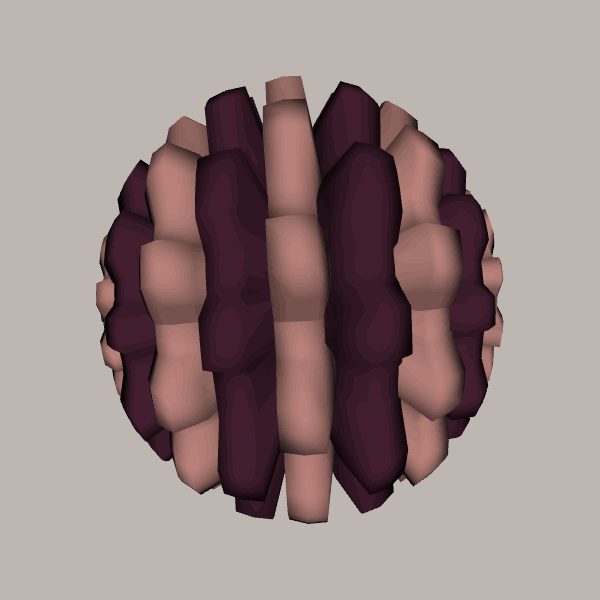
Background: light